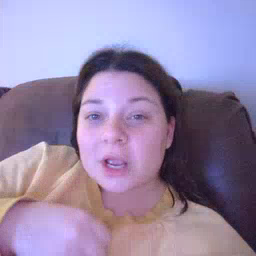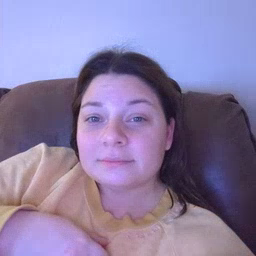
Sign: underwear